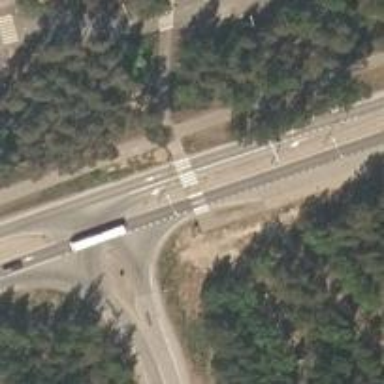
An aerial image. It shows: Asphalt footway with uncontrolled zebra crossing that includes crossing island.